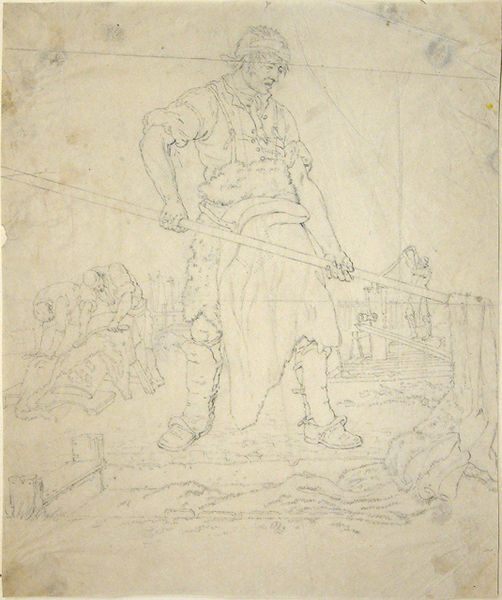
Titel: Tanning
Künstler: Joseph William Mallord Turner
Standort: Amherst (Massachusetts, USA)
Institution: Mead Art Museum, Amherst College
Schlagwörter: dunkel, mann, wasser, menschen, hell, skizze, zeichnung, blass, kleidung, rembrandt, arbeit, stab, fischer, hands, men, soldier, white, face, hair, nose, washing, schmutz, kohle, groß, radierung, bleistift, flecken, hand, wood, man, tree, building, field, house, water, eyes, speer, dürer, drawing, sketch, boots, netz, schwach, ground, shoe, shoes, pencil, boot, schmied, apron, cloth, farmer, horse, bandana, figure, wash, sheep, work, working, worker, stick, shirt, hold, staff, well, blacksmith, workers, pole, hoe, spear, laundry, holding, digging, faint, straight, stance, catch, overalls, pull, hide, tood, brand, branding, shearing, tanning, hides, washer, launder, tinting, dyeing